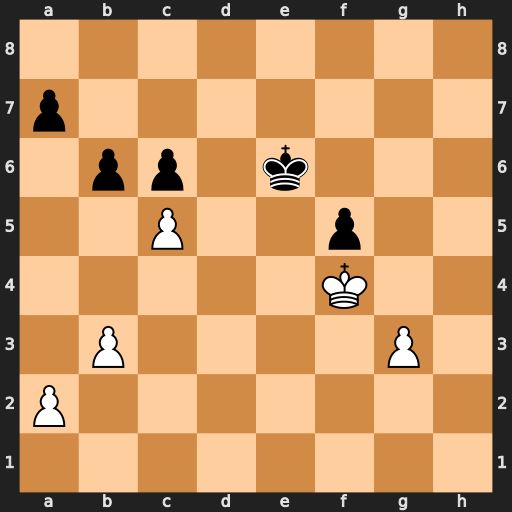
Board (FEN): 8/p7/1pp1k3/2P2p2/5K2/1P4P1/P7/8
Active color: w
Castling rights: -
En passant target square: -
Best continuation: cxb6 axb6 b4 b5 Kg5